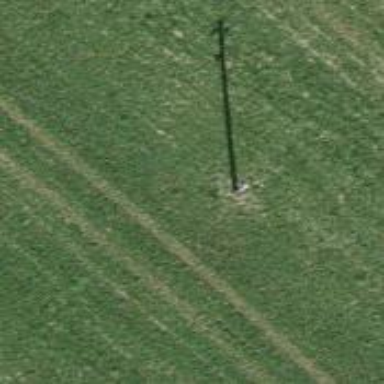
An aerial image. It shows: Power pole.